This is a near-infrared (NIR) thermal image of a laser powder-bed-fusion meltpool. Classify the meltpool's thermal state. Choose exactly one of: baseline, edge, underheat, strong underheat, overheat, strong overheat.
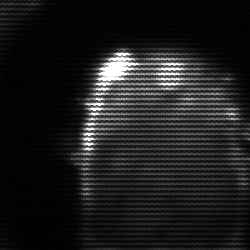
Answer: baseline